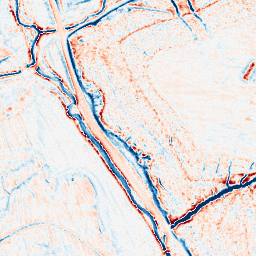
Category: edge_preserving
Decomposition family: anisotropic_diffusion
Decomposition parameters: iterations: 50
kappa: 10
gamma: 0.05
Upsampling method: regularized
Upsampling parameters: scale: 2
lambda_reg: 0.001
Upsampling scale: 2